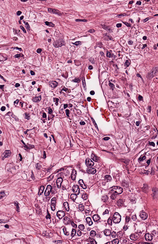
Tumor epithelial tissue: yes
Tumor-associated stroma tissue: yes
Normal tissue: no